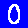
Digit: 0